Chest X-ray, PA view. Patient: 56 years old, sex F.
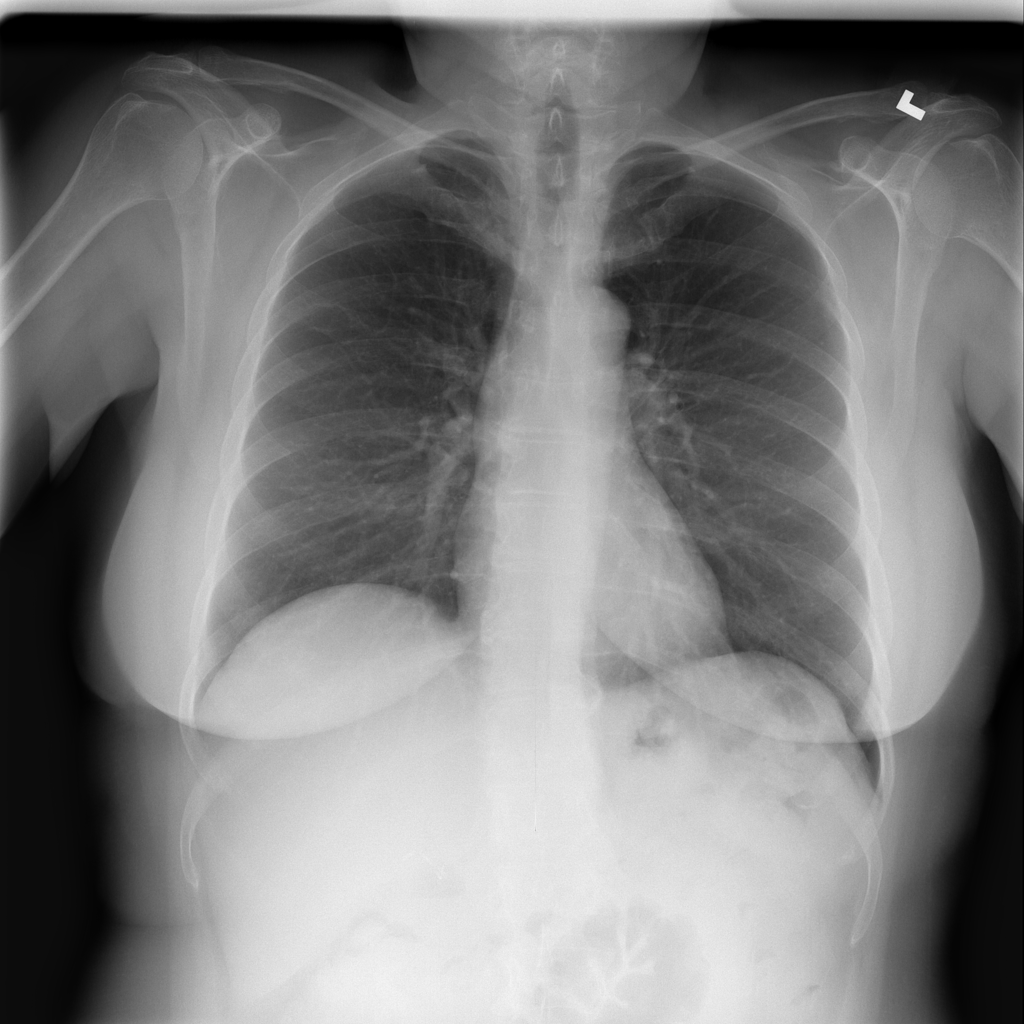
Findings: No Finding